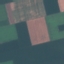
Land use / land cover: AnnualCrop